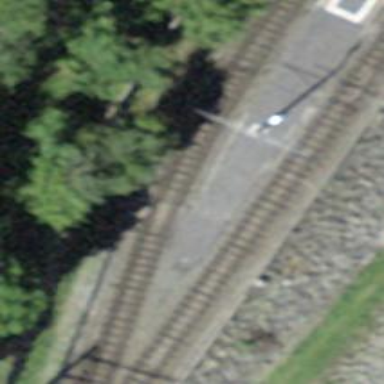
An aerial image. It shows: Railway crossing.